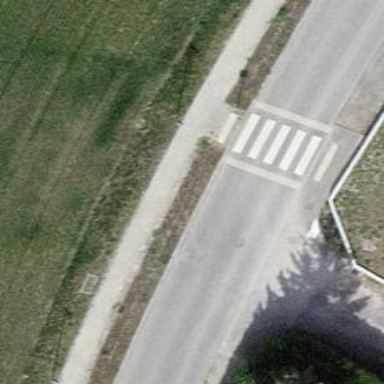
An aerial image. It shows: Sidewalk with surface of fine gravel.